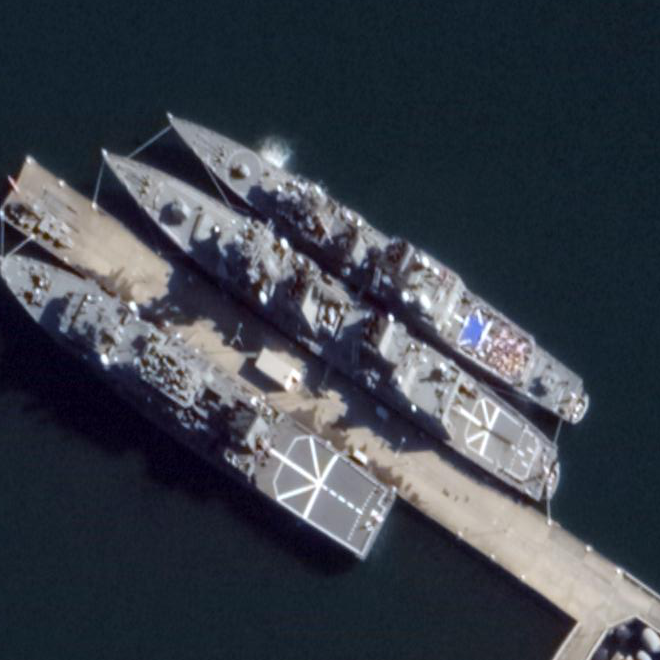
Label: destroyer